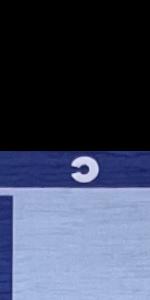
Label: Empty